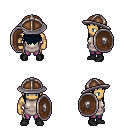
a pixel art fantasy rpg character, male body template, human, tanned skin, white tunic, magenta pants, raven unkempt hairstyle, chain helm, bracelets, black shoes, shield, four views (front, back, left, right), 2x2 character sprite sheet, small pixel art, hard edges, no anti-aliasing